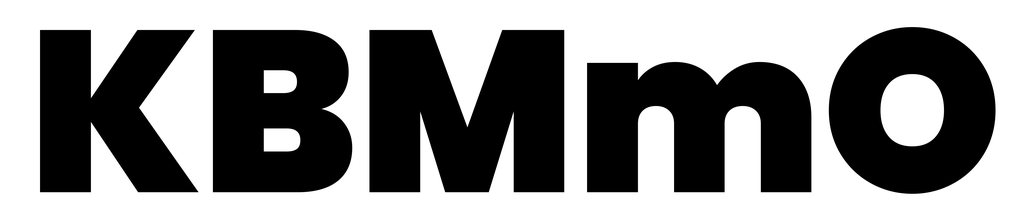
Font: Poppins-Black